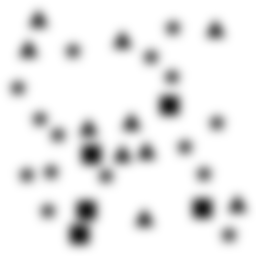
Squares: 5
Triangles: 10
Stars: 15
Total shapes: 30